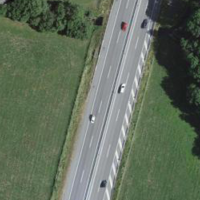
EUNIS habitat code: 57
Species observed at this site:
Milvus milvus